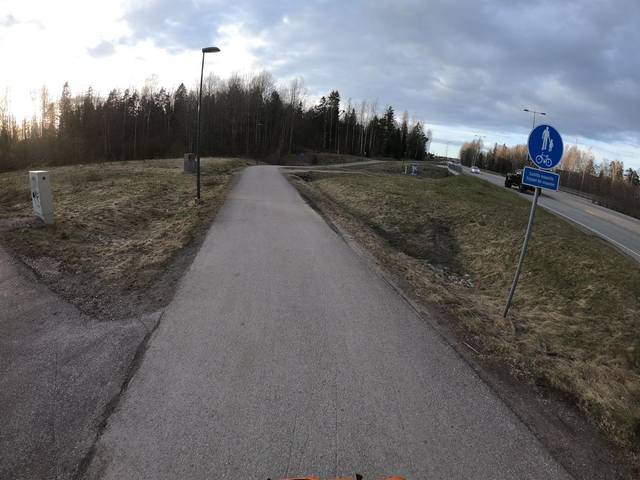
Region: Finland
Coordinates: 60.16, 24.626